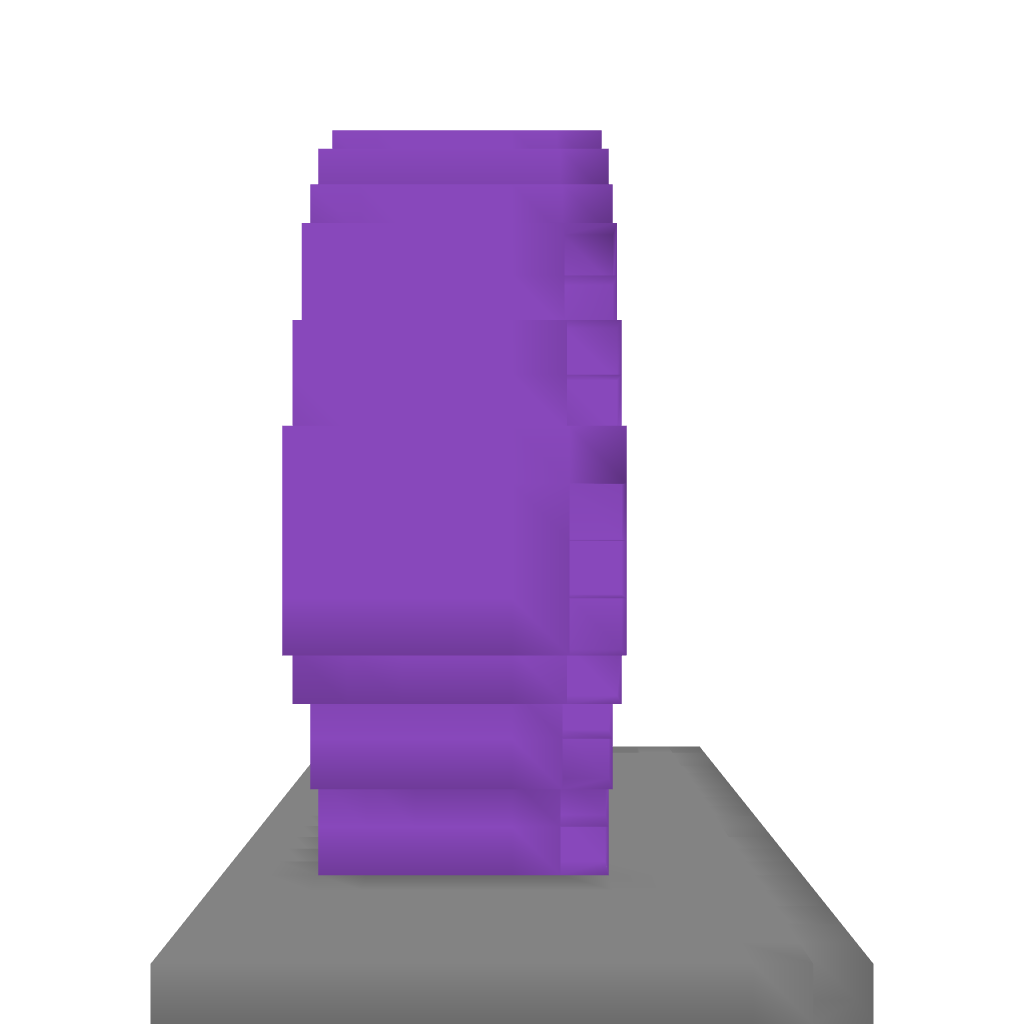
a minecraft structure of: Mario Bross 3 Mushroom house high quality mainly purple